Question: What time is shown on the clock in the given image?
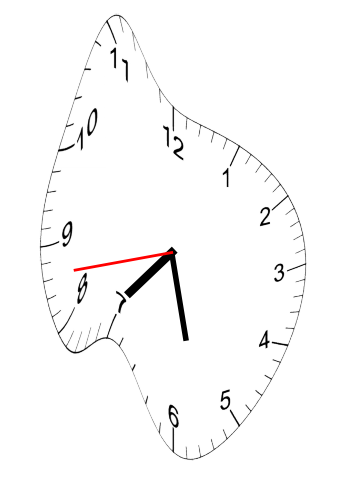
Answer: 07:27:43